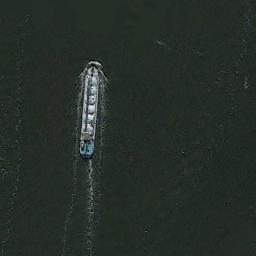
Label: ship